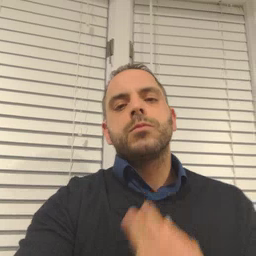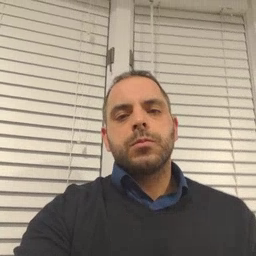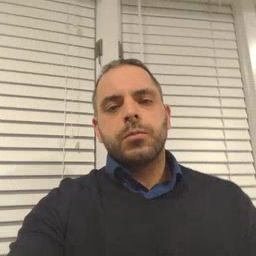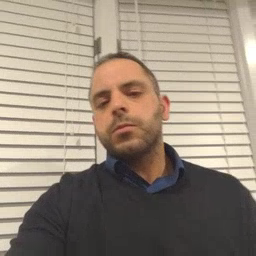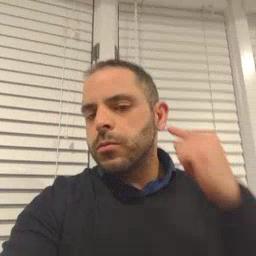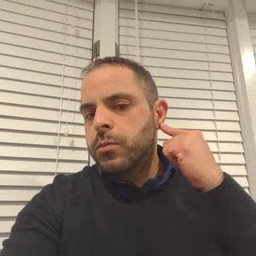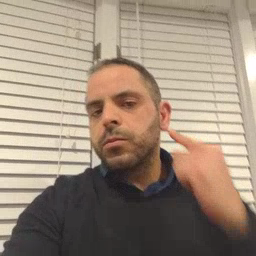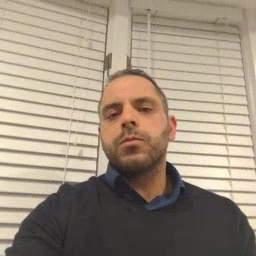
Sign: ear